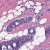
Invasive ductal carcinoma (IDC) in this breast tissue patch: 0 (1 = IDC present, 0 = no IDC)